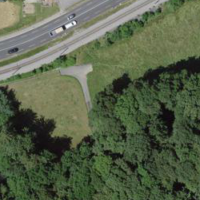
EUNIS habitat code: 41
Species observed at this site:
Anacamptis pyramidalis